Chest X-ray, AP view. Patient: 47 years old, sex M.
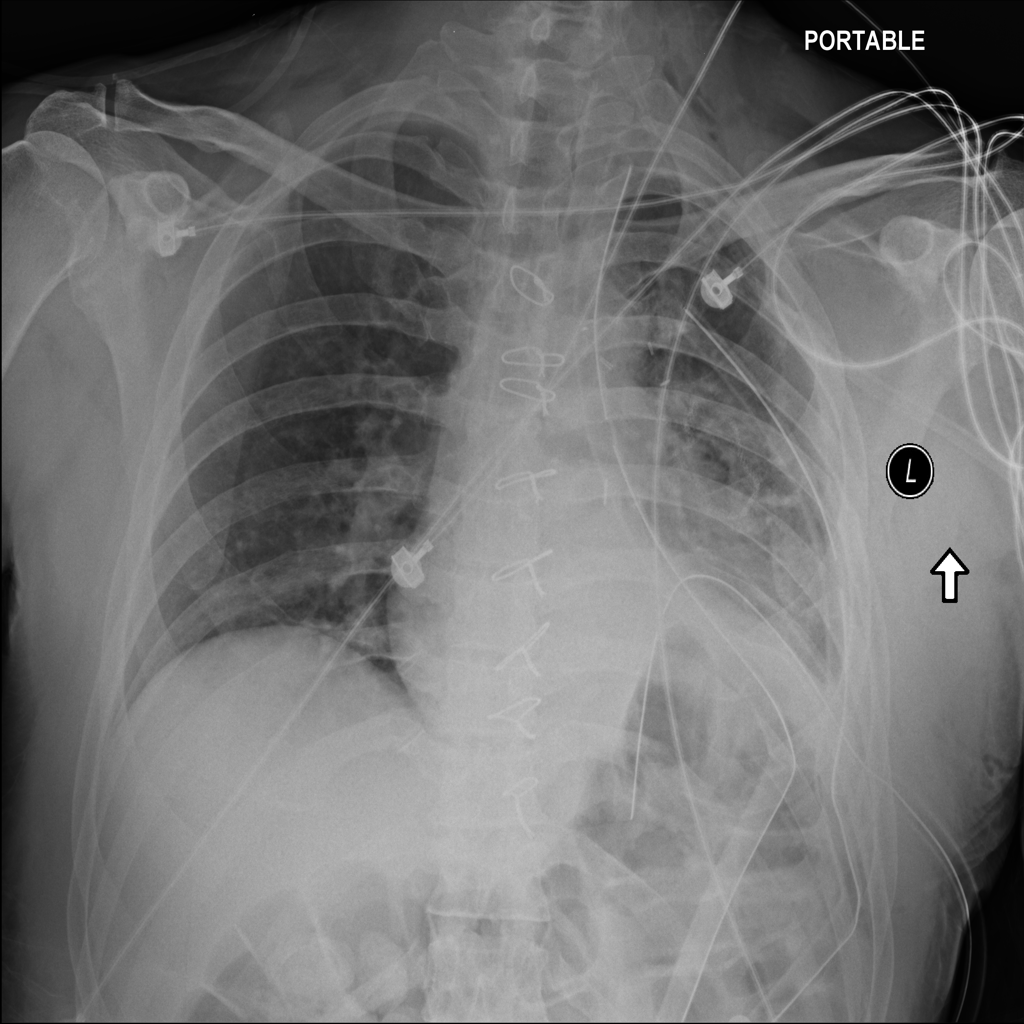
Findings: No Finding